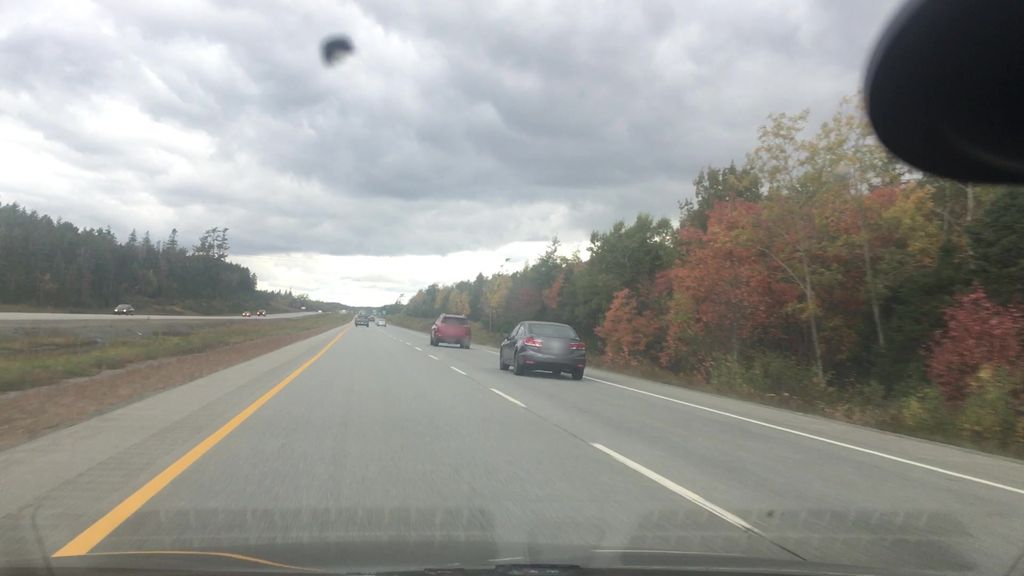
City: halifax